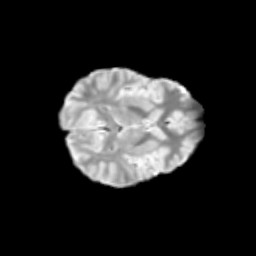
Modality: T2w
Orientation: axial
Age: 12
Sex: female
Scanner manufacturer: siemens
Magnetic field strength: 3 T
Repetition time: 3.8 s
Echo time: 0.07 s